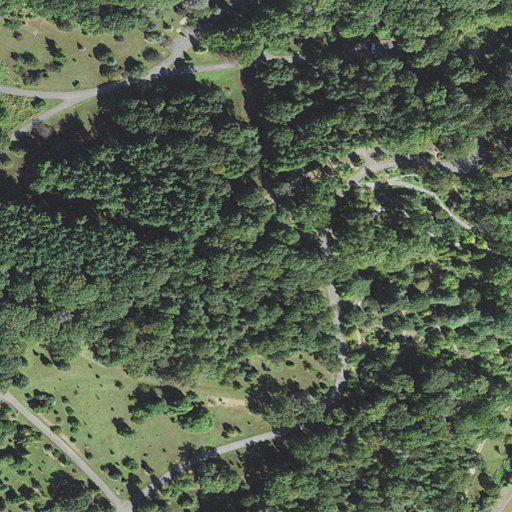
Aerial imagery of mountain in Washington, D.C. named Hickey Hill containing open development, mixed forest, deciduous forest, evergreen forest, grassland, low intensity development, pasture, and open water